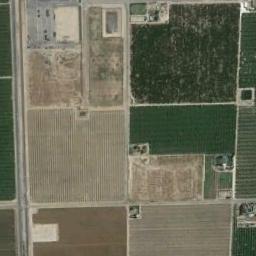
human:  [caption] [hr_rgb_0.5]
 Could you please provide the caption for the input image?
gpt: There are some green and bare rectangular farmland .

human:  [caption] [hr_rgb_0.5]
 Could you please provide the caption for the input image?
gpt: Many neatly arranged dark green, light green, Khaki and brown mixed-sized rectangular farm fields .

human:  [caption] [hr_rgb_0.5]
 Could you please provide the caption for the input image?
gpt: Some rectangular farmlands of different colors are neatly arranged on the ground and some houses are surrounded by these farmlands .

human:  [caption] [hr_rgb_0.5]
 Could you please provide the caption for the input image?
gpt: There are many rectangular farmlands of different shades .

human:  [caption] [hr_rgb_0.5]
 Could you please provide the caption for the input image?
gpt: There are some green rectangular farmlands and yellow ones .